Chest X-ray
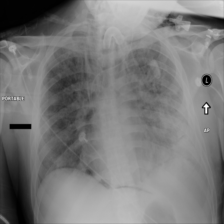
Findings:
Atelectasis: negative
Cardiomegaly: negative
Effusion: positive
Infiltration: positive
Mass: negative
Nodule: negative
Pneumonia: negative
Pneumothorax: negative
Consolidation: negative
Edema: negative
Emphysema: negative
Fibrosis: negative
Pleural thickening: negative
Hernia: negative